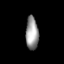
Tissue: lung
Cell type: Epithelial cells
Senescence score: 0.2034
Nuclear area (px): 413
Mean DAPI intensity: 150.438